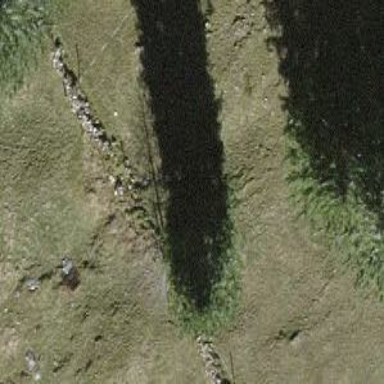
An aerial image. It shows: Evergreen needle-leaved tree in agricultural setting.